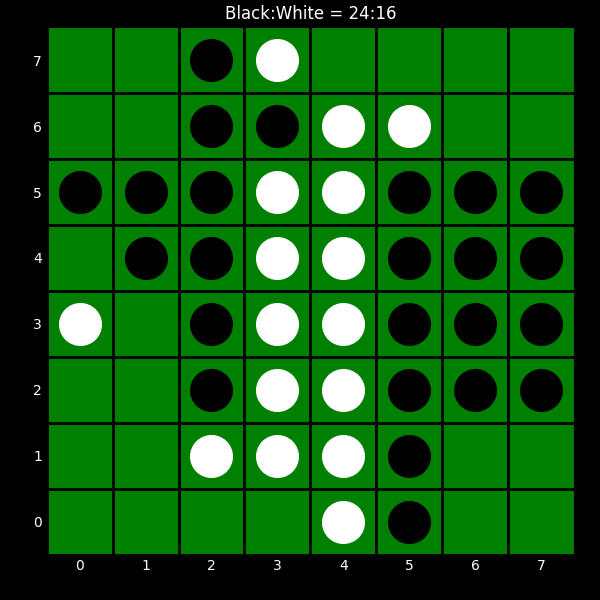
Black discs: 24
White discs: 16